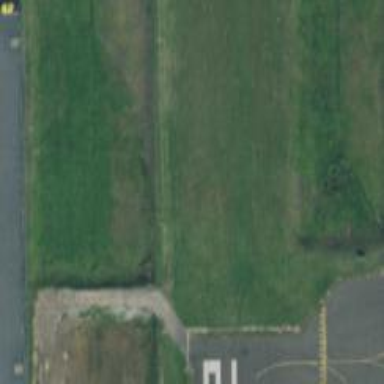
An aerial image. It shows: Runway surface made of asphalt at airport.